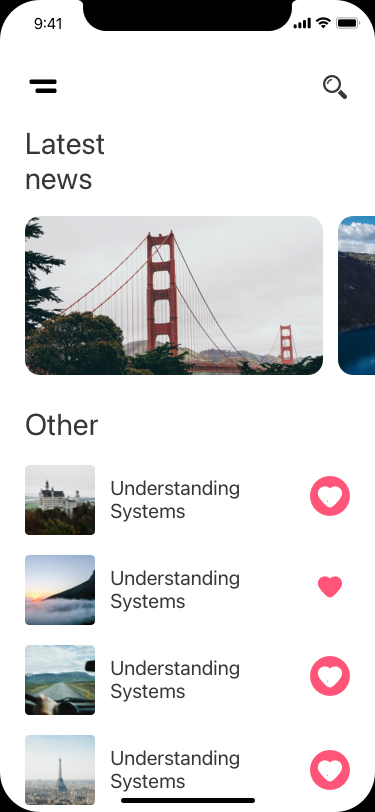
Text in this UI design:
Latest
news
Other
Understanding
Systems
Understanding
Systems
Understanding
Systems
Understanding
Systems